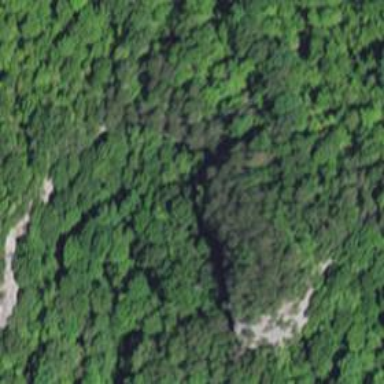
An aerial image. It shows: Craggy cliff ideal for climbing.